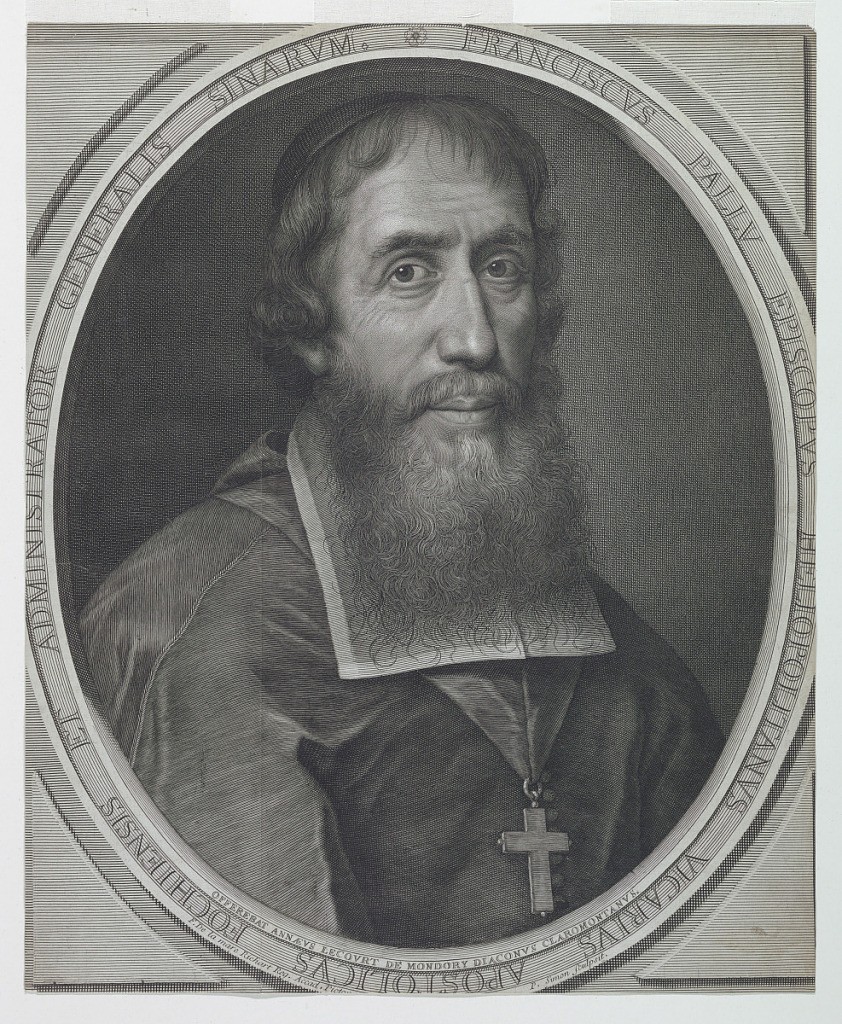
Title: Portrait of François Pally
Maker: Jean-Pierre Simon, French, 1650 - 1710
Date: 1690
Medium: Etching on paper with black ink
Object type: Print
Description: Bust length portrait of a bishop slightly turned to right. His is wearing a skull-cap and a cross is seen under his collar, hanging by a ribbon.